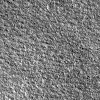
Atmospheric dust classification: not_dusty